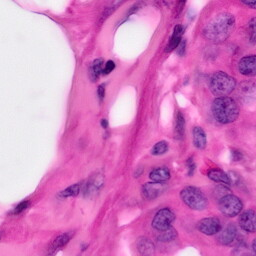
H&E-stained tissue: Pancreatic